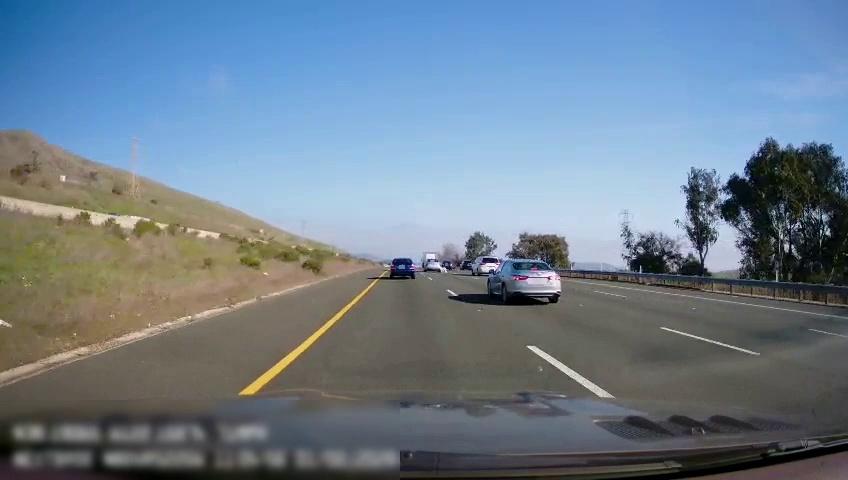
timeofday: Day
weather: Sunny
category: Drivable Space
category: Vehicles | Other LV
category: Vehicles | Car
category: Vehicles | Car
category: Vehicles | SUV
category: Vehicles | SUV
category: Vehicles | Car
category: Vehicles | Car
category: Lanes | Current Lane
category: Lanes | Current Lane
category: Lanes | Alternate Lane
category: Lanes | Alternate Lane
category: Lanes | Alternate Lane